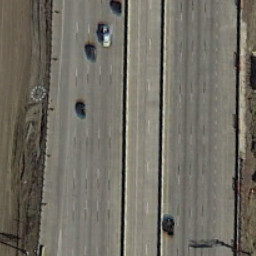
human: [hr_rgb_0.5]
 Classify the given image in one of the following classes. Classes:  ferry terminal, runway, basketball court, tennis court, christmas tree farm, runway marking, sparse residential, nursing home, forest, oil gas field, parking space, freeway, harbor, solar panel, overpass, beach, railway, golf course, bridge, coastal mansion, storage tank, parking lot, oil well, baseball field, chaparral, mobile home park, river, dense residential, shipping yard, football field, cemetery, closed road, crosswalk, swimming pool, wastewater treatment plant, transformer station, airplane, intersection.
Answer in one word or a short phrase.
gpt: freeway